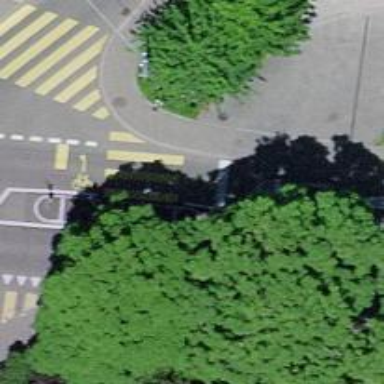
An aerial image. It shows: Road with traffic signals.